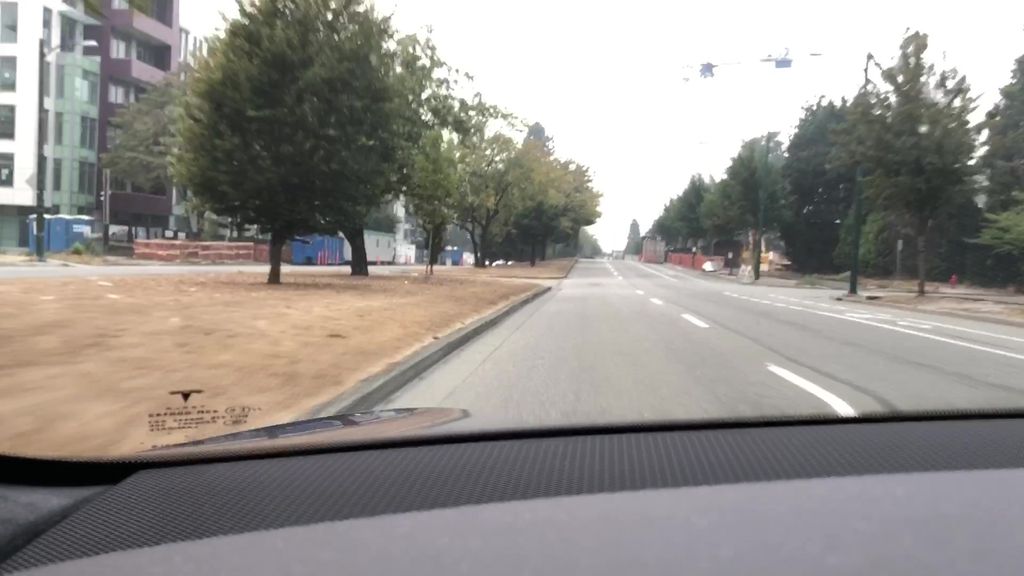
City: vancouver